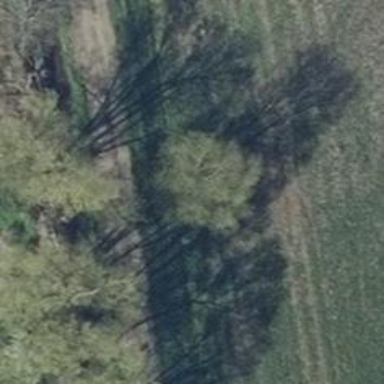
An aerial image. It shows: Landmark tree with broadleaved deciduous leaves.